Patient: sex M, age 64
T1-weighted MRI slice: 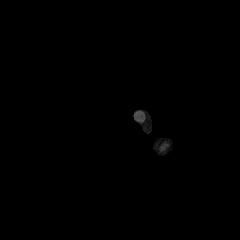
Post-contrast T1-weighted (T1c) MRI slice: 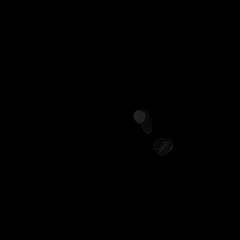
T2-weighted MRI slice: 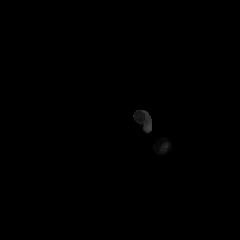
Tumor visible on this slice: no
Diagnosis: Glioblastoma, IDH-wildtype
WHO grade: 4